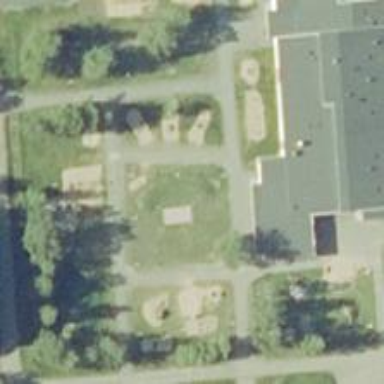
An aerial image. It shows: Kindergarten.